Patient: sex M, age 38
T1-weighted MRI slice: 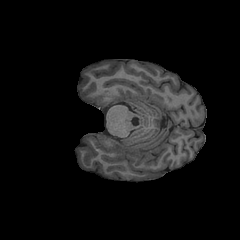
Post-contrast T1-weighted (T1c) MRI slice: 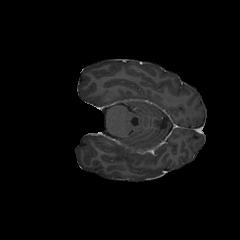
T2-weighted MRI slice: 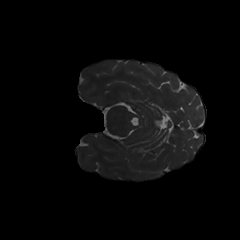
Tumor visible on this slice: no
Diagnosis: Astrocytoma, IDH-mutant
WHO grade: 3